Question: I am trying to automate a google spreadsheet by getting a report with several rows and different IDs like 105, 110, 112. each of them have several rows with different information and they are ordered. I created a script that iterate to each row, and if it is equal to the previous it copies the row to a new sheet until it is different, than create a new sheet with the new ID and copy every row that contains the same ID and so on.
It works OK but it is very slow, and exceed the time of GSheets.
This is the code I am running:
'''
function reports(){
var ss = SpreadsheetApp.getActive().getSheetByName('Extrato');
var criada = SpreadsheetApp.getActive().getSheetByName('criada');
var row = 2;
var cell = ss.getRange(row, 1).getValue();
while (cell > 0){
var repres = ss.getRange(row, 1);
var a = ss.getRange(row, 1, 1, 21).copyTo(criada.getRange(criada.getLastRow()+1,1, 1, 21));
var range = ss.getRange(row, 1).getValue();
var newSheet = SpreadsheetApp.getActiveSpreadsheet().insertSheet().setName(range);
var secRange = ss.getRange(row-1, 1).getValue();
while(range === secRange || secRange == "REPRES"){
var range = ss.getRange(row, 1).getValue();
var secRange = ss.getRange(row-1, 1).getValue();
if (secRange === range){
ss.getRange(row, 1, 1, 21).copyTo(criada.getRange(criada.getLastRow()+1,1, 1, 21));
};
row += 1;
};
var copyRange = criada.getRange(1, 1, criada.getLastRow(), 21).copyTo(newSheet.getRange(1, 1));
criada.getRange(2, 1, 500, 21).clearContent();
};
};
'''
Does anyone could let me know a better way to write this code in order to run faster?
P.S. The report has around 17,000 rows
Thank you
This is what I need, the first pic is the report and the second is the individual report by ID.
[
<URL>
I also tried to get the whole range with this code, but it got through an infinite loop:
'''
function teste2() {
var ss = SpreadsheetApp.getActive().getSheetByName('Extrato');
var criada = SpreadsheetApp.getActive().getSheetByName('criada');
var row = 2;
var cell = ss.getRange(row, 1).getValue();
while (cell > 0){
var repres = ss.getRange(row, 1);
var a = ss.getRange(row, 1, 1, 21).copyTo(criada.getRange(criada.getLastRow()+1,1, 1, 21));
var range = ss.getRange(row, 1).getValue();
var newSheet = SpreadsheetApp.getActiveSpreadsheet().insertSheet().setName(range);
var secRange = ss.getRange(row-1, 1).getValue();
while(range === secRange || secRange == "REPRES"){
var row1 = row;
var row2 = row;
var range = ss.getRange(row2, 1).getValue();
var secRange = ss.getRange(row2-1, 1).getValue();
if (secRange === range){
row2 += 1;
Logger.log(row2);
};
};
var copyRange = ss.getRange(row1, 1, row2-row1, 21).copyTo(newSheet.getRange(1, 1));
Logger.log(row2)
row = row2;
};
};
'''
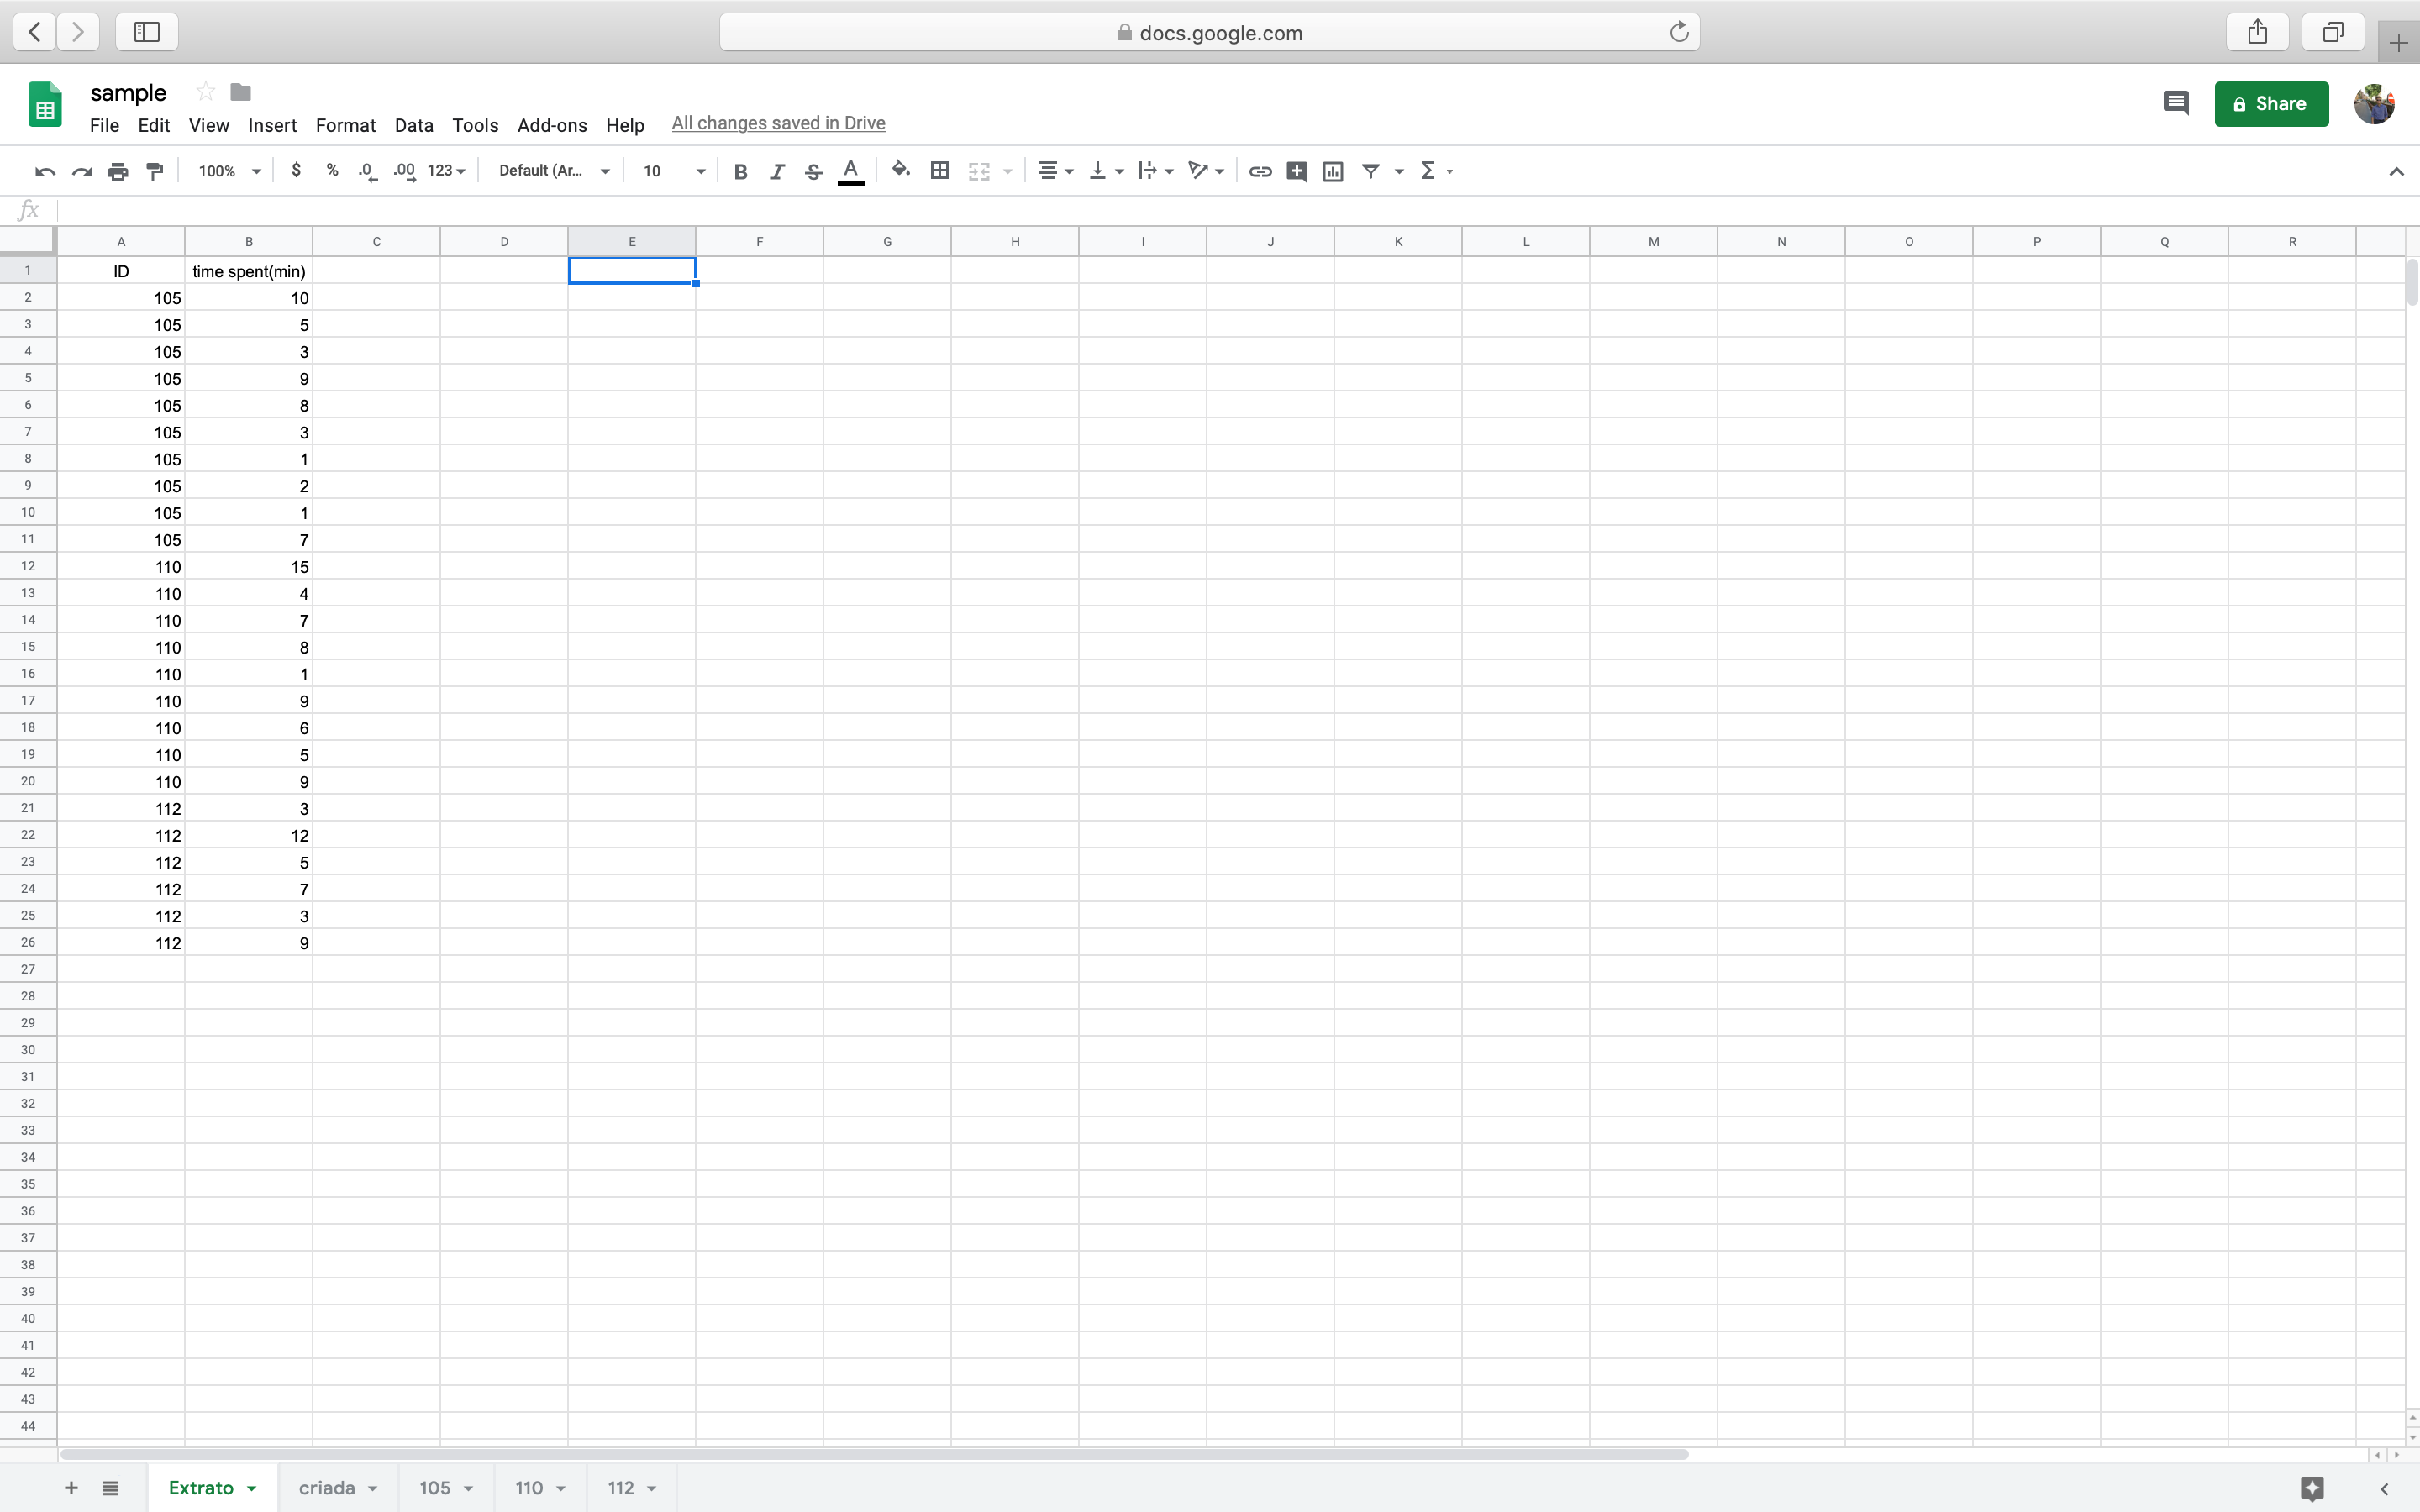
Answer: I found an easier way to solve this problem, I used the 'UNIQUE' formula to get every unique ID, then I created a filter to get all the information about each ID and create a new sheet based on that filter. This way it doesn't iterate each line, it gets the whole range and copies to the new sheet. I used a for loop to get each ID information. Thanks guys for taking your time trying to help me.